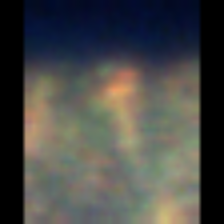
Taxon: Unknown_full_image
Group: Unknown